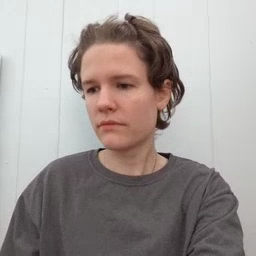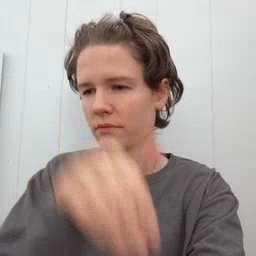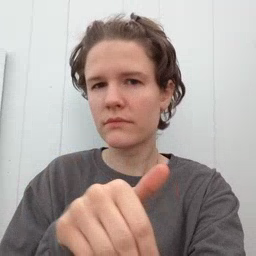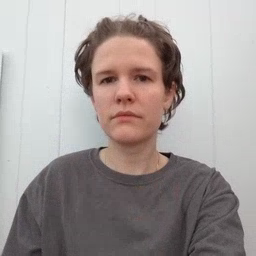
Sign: night